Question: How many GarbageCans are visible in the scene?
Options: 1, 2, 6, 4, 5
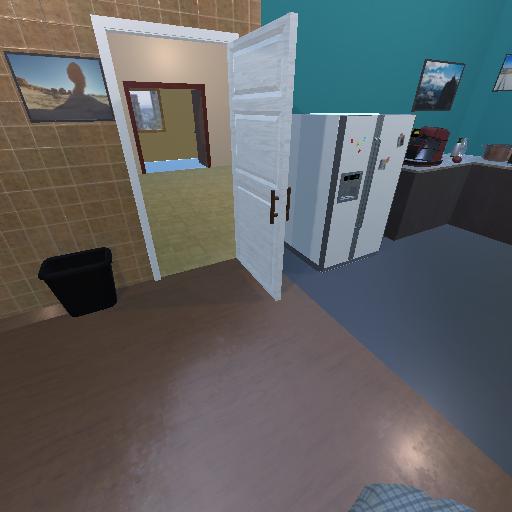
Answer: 1